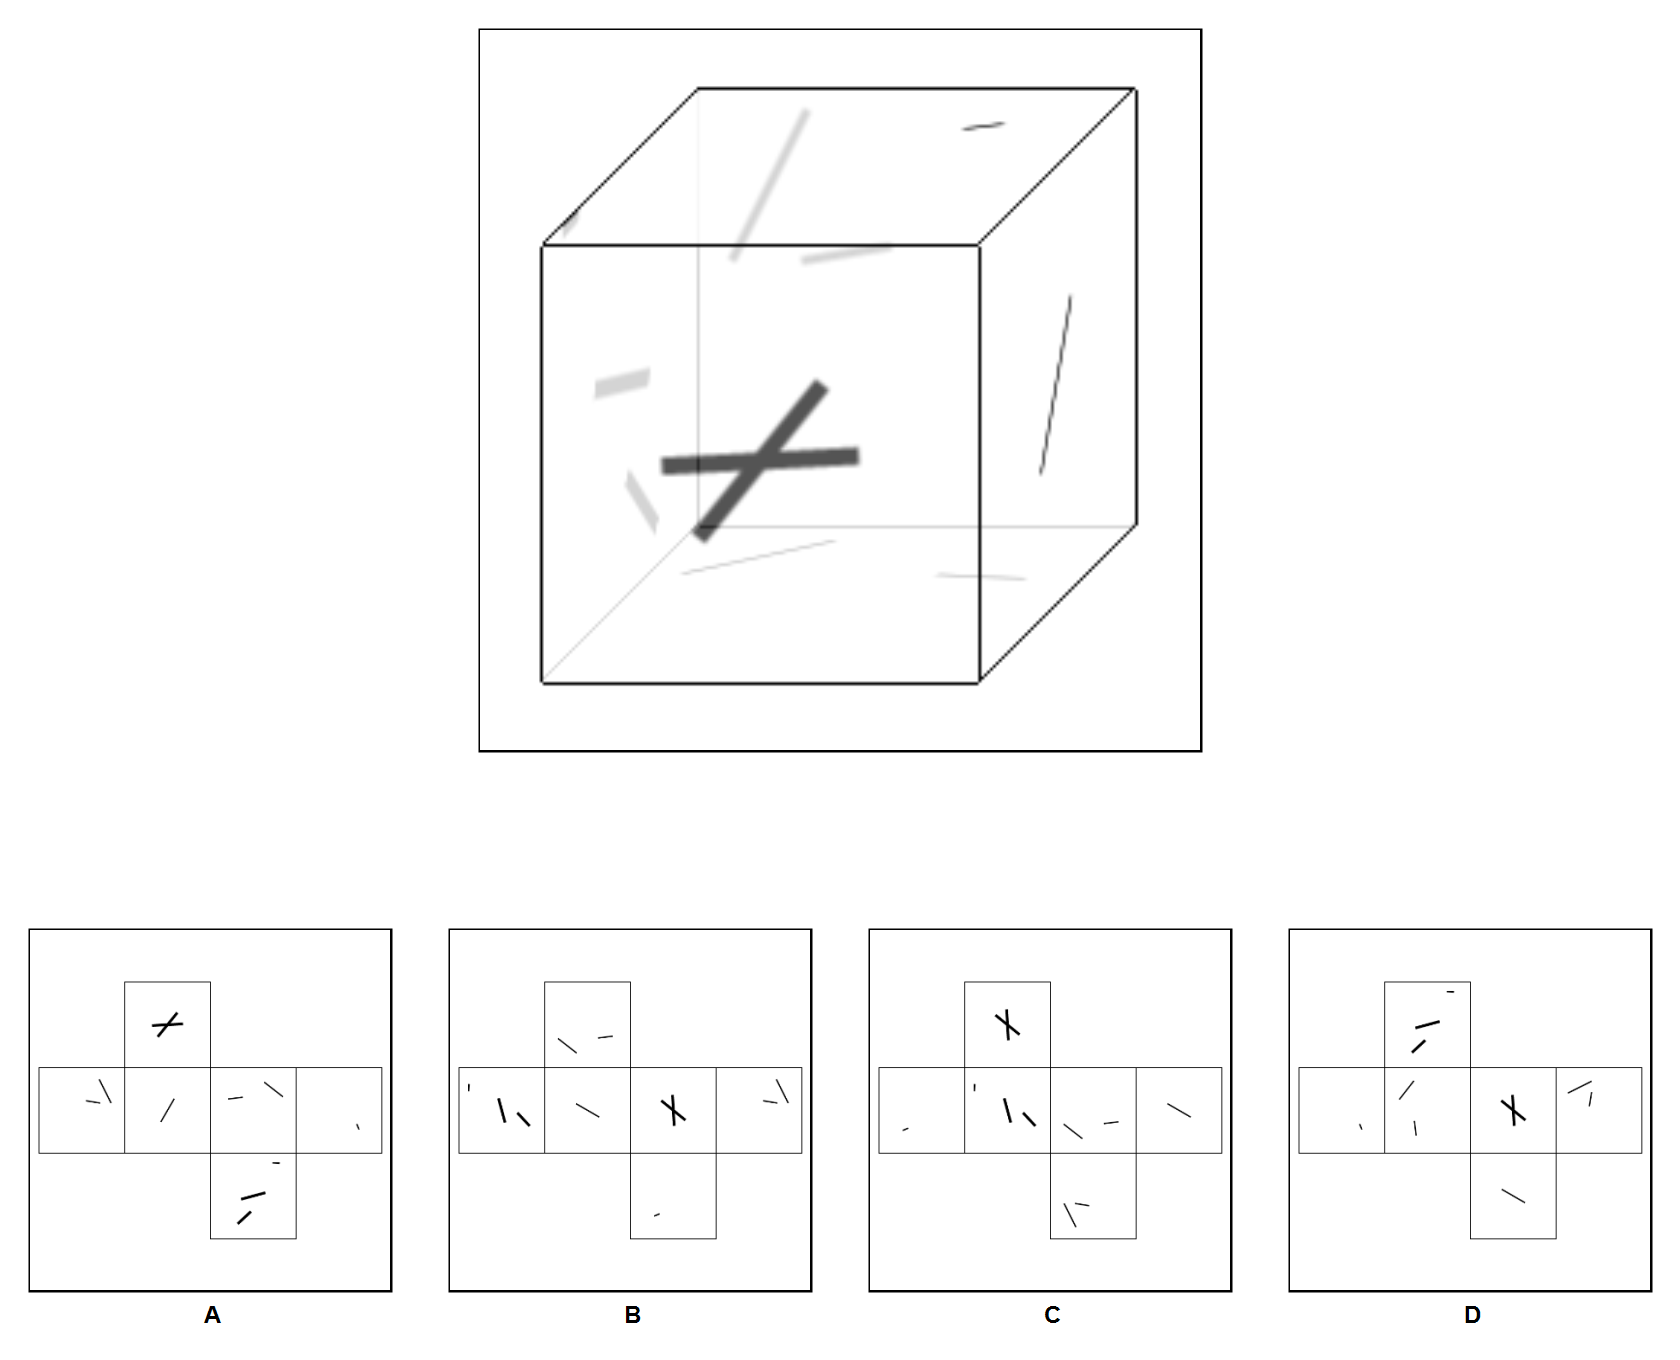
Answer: C